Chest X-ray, PA view. Patient: 49 years old, sex M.
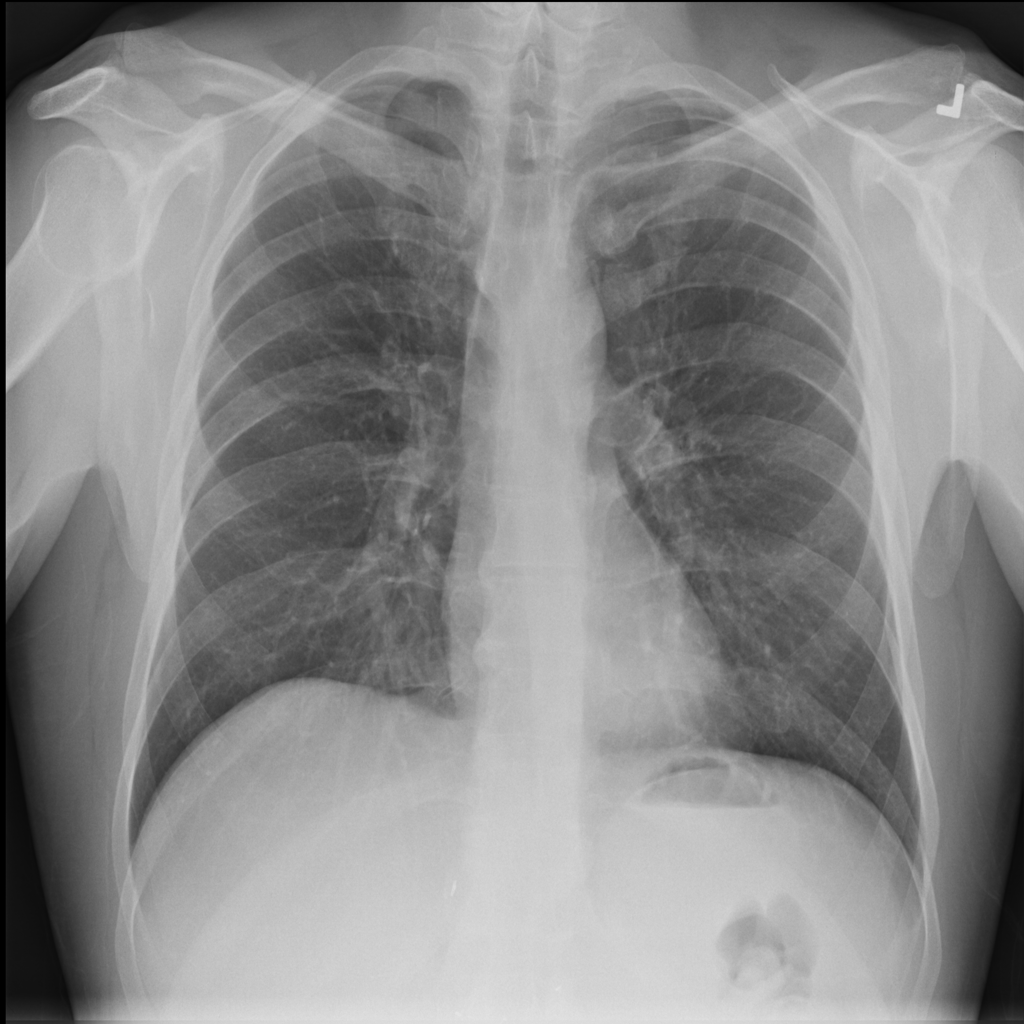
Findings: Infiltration